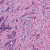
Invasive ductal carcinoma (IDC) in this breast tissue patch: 1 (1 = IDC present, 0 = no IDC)